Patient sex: M
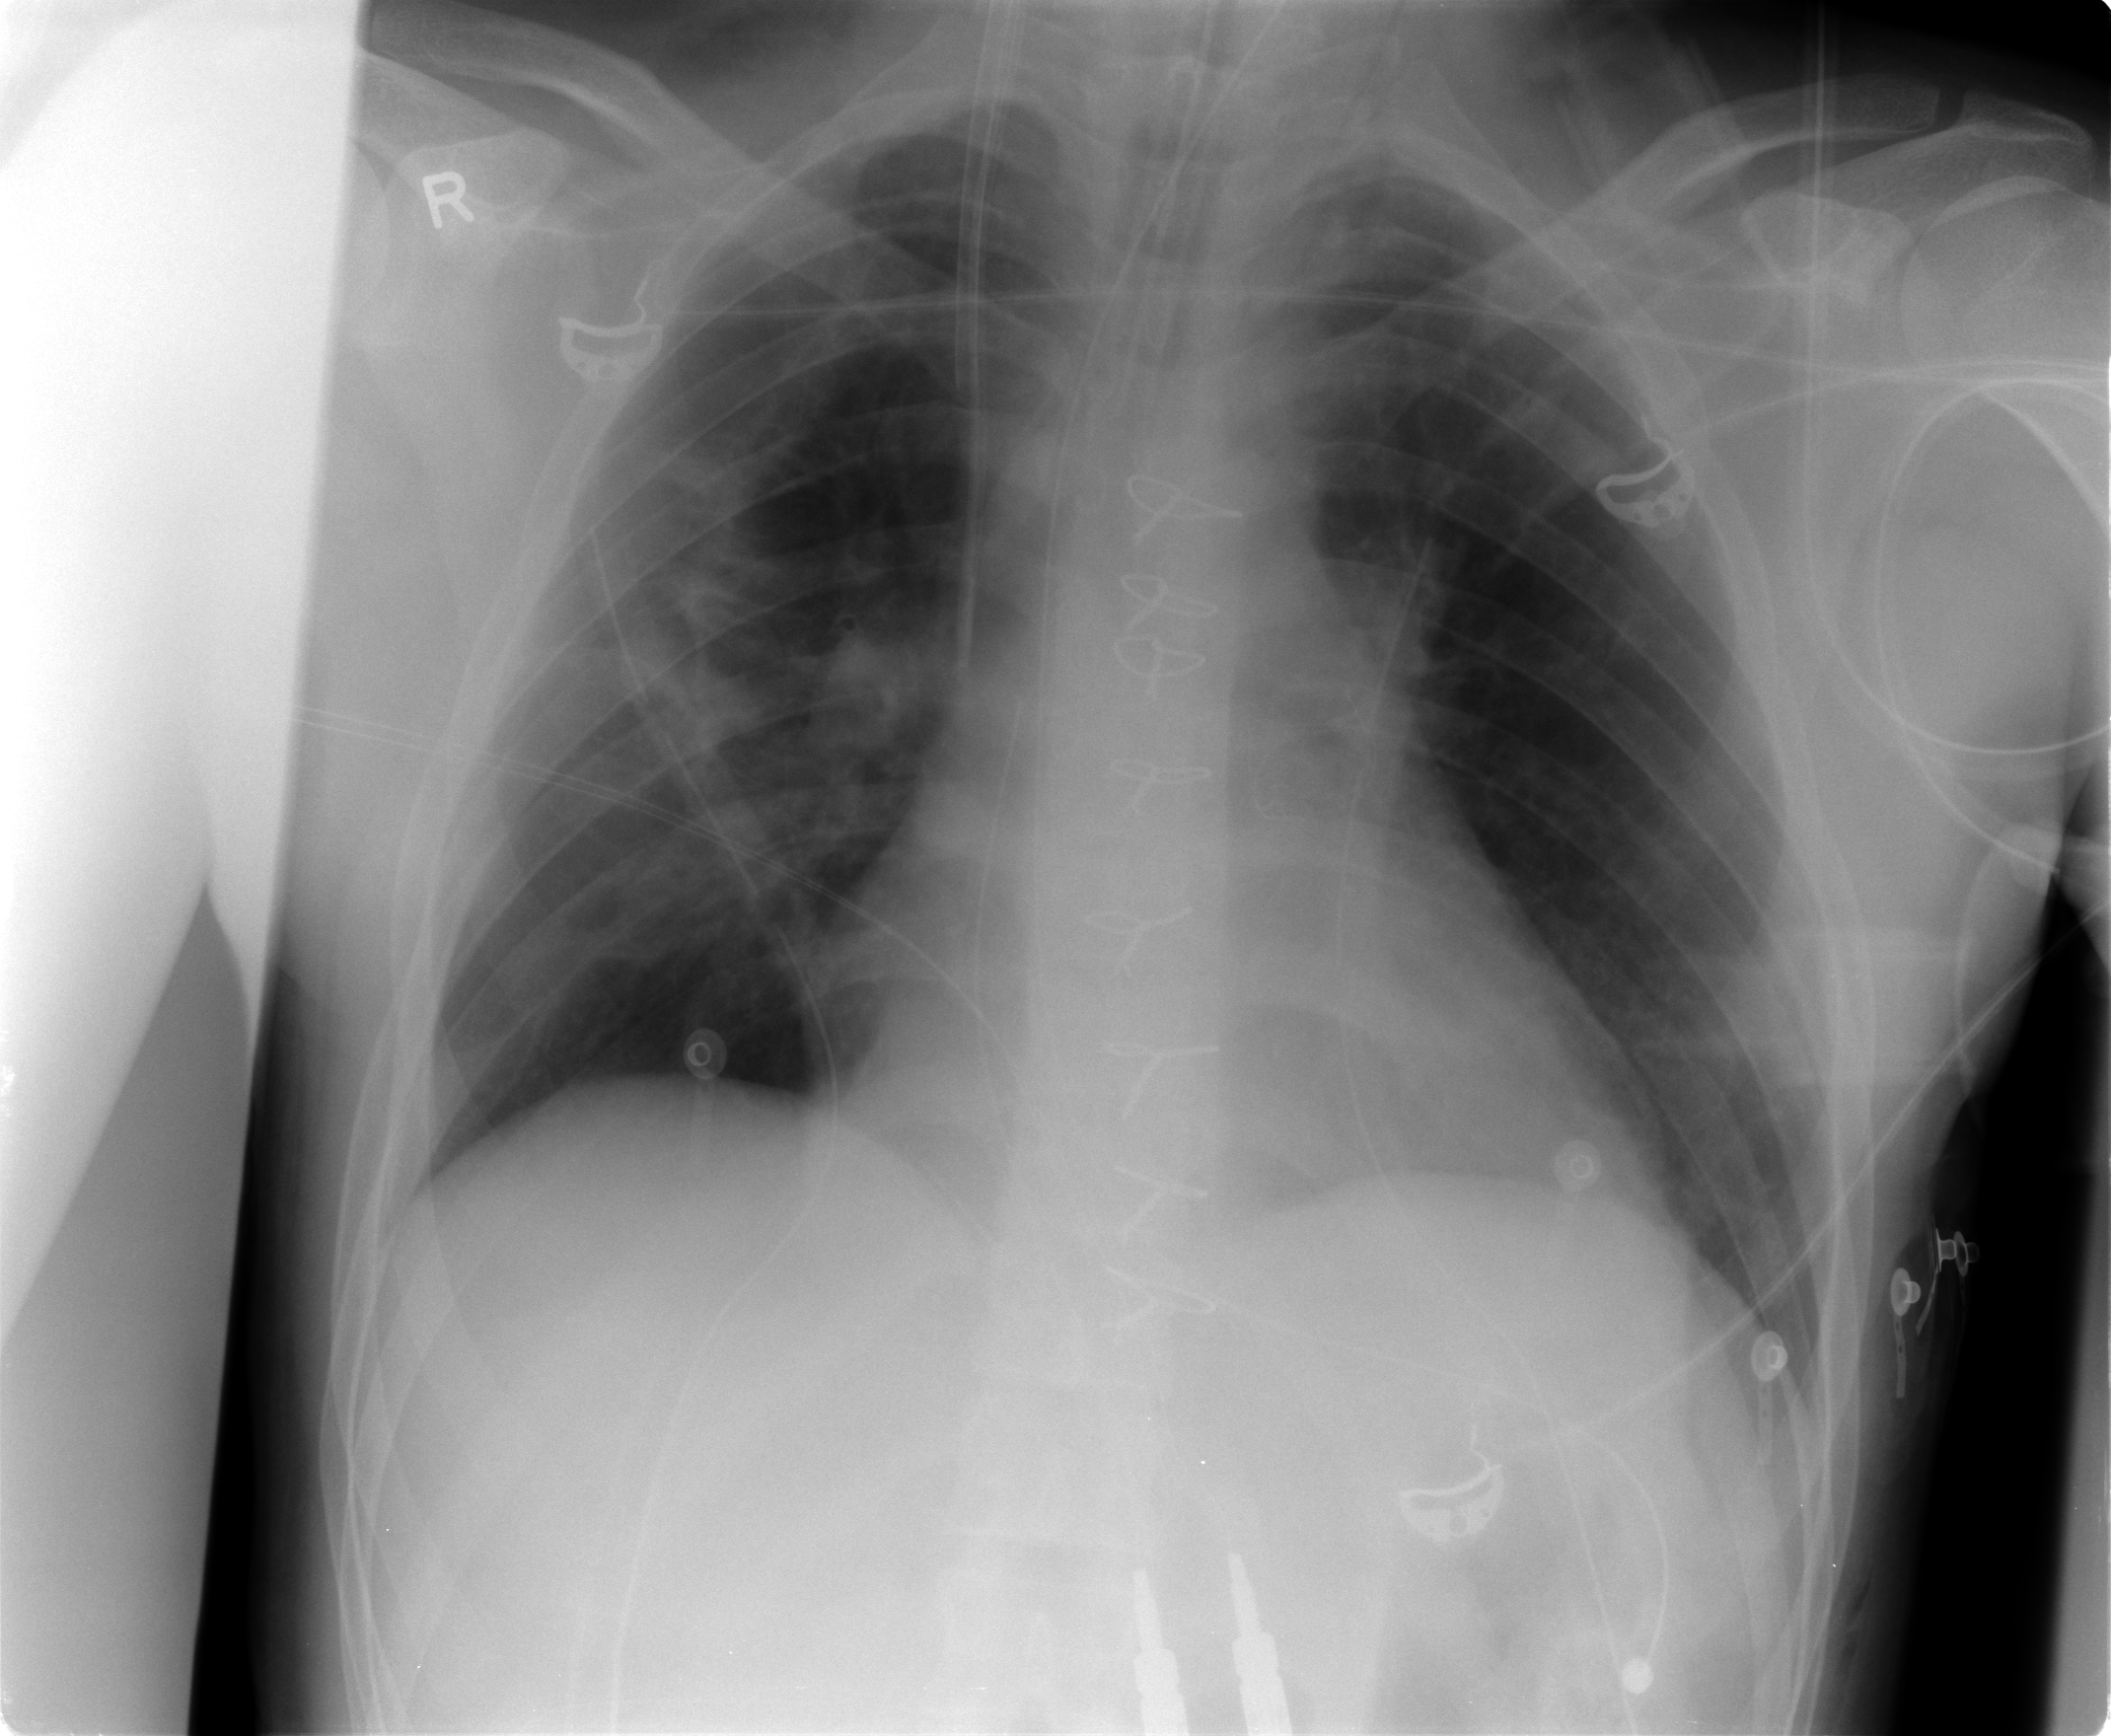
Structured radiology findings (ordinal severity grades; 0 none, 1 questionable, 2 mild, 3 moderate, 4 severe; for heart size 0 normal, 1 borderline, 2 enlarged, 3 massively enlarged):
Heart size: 0
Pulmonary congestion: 0
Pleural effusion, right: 0
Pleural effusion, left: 0
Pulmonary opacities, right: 2
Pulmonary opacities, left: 0
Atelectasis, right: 2
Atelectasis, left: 0